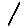
Label: line